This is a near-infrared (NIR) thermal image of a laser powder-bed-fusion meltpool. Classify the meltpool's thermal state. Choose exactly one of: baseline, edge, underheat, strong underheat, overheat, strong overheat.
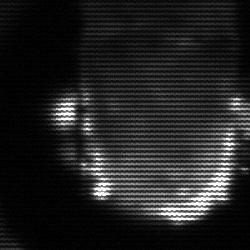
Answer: baseline